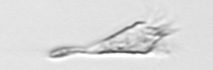
Label: Paratontonia_gracillima